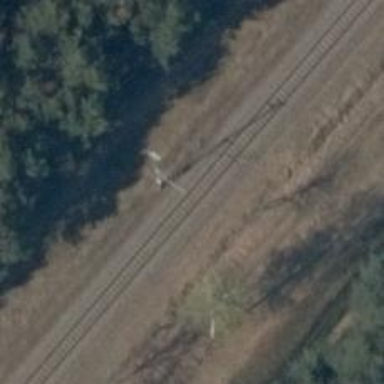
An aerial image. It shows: Railway signal.